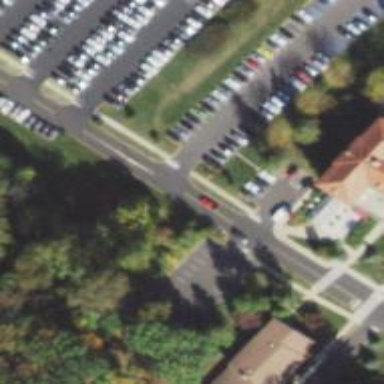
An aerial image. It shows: Unmarked crossing on footway.